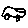
Label: car